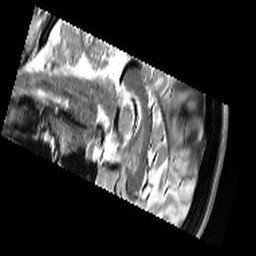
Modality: T2w
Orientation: sagittal
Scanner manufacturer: siemens
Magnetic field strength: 3 T
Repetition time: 9.86 s
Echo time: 0.05 s